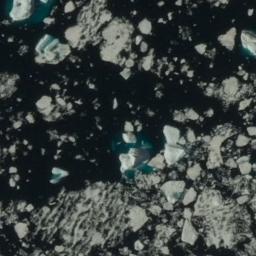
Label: sea_ice